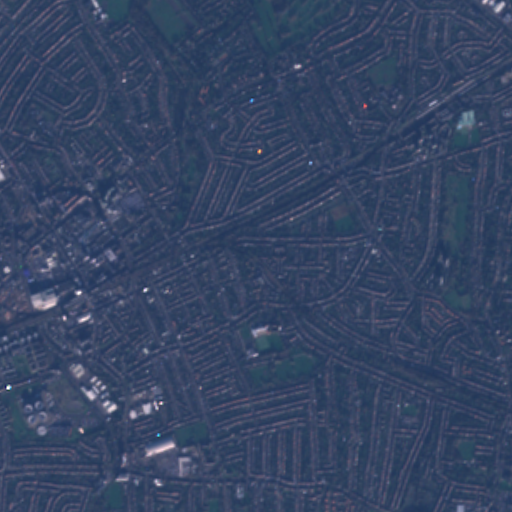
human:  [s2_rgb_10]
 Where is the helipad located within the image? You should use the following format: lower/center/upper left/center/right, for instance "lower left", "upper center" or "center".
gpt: The helipad is located in the lower left of the image.
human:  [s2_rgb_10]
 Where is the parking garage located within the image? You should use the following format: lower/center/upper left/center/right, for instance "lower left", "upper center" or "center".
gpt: The parking garage is located in the lower left of the image.
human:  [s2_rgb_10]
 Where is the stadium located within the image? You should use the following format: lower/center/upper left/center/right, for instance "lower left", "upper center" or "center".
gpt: The stadium is located in the upper center of the image.
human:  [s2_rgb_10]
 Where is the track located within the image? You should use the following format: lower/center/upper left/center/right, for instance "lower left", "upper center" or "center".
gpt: There is no track in the image.